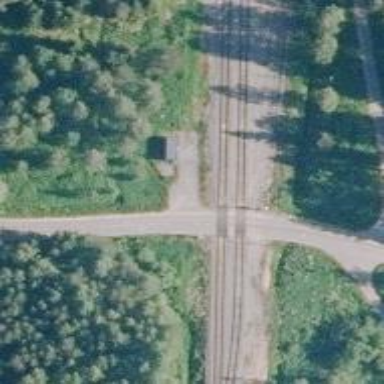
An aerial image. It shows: Level crossing with lights and saltire.